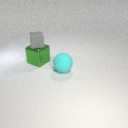
large green metal cube below small gray rubber cube